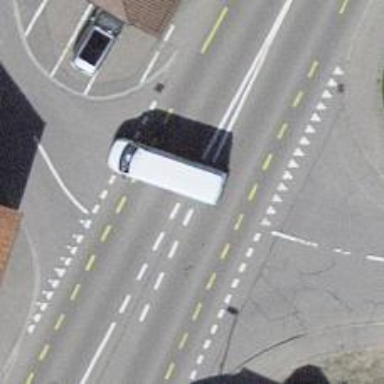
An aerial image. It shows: Asphalt secondary road with dedicated lane for cyclists on both sides.